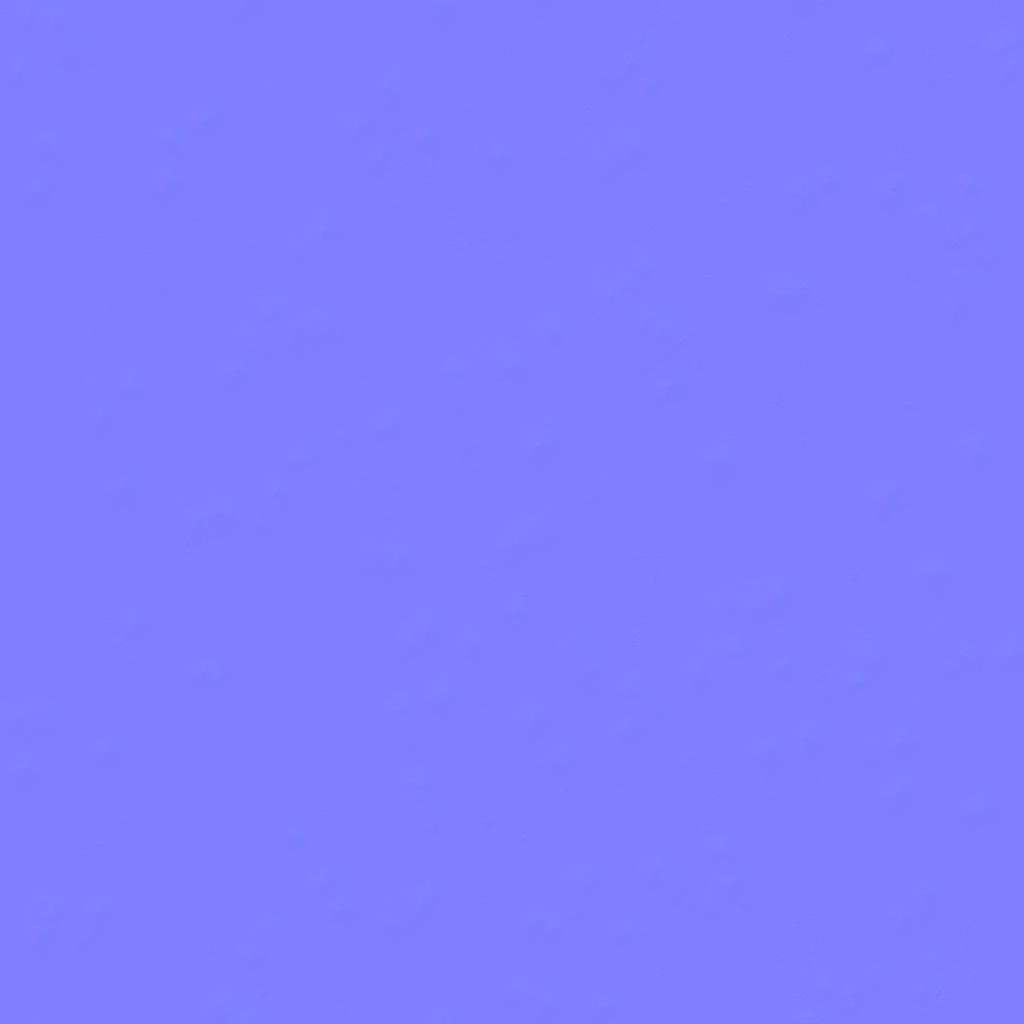
Texture map type: NormalDX